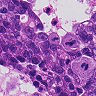
Metastatic tissue present: yes